Field crop: maize
Growth stage: 2
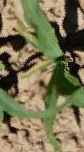
Species: maize